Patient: sex M, age 29
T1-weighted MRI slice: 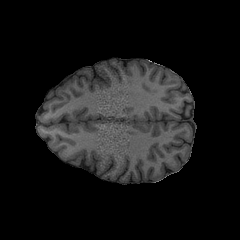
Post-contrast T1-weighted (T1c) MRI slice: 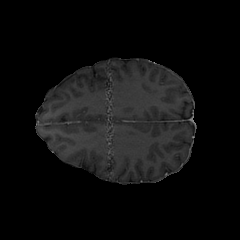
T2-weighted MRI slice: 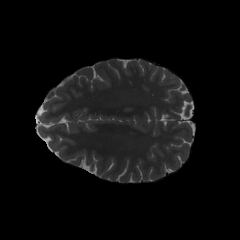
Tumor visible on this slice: no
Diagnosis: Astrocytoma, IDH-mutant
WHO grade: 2